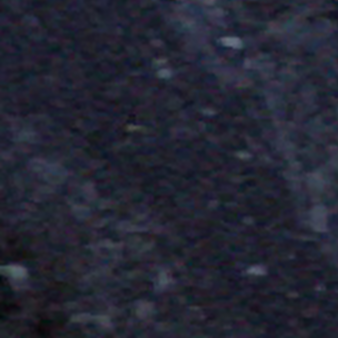
Label: other